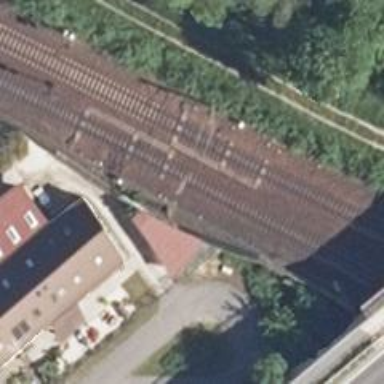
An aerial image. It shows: Railway switch with the turnout side on the left.